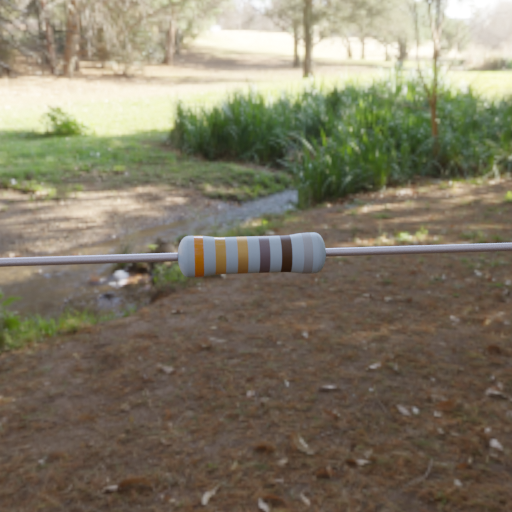
Resistor colour bands (in order): orange, gold, gold, gray, brown, silver